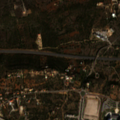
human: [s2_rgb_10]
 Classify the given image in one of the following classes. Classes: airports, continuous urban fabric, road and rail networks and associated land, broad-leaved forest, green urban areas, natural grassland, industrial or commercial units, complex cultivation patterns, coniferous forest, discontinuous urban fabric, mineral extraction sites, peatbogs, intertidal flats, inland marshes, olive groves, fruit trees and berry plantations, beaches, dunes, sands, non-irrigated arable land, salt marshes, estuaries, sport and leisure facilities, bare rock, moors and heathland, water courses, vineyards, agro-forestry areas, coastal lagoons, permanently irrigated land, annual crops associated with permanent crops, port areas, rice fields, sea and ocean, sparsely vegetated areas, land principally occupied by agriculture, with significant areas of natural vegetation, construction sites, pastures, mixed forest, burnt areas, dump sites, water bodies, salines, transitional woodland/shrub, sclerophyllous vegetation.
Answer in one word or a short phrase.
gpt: sport and leisure facilities, annual crops associated with permanent crops, land principally occupied by agriculture, with significant areas of natural vegetation, sclerophyllous vegetation